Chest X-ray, AP view. Patient: 33 years old, sex F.
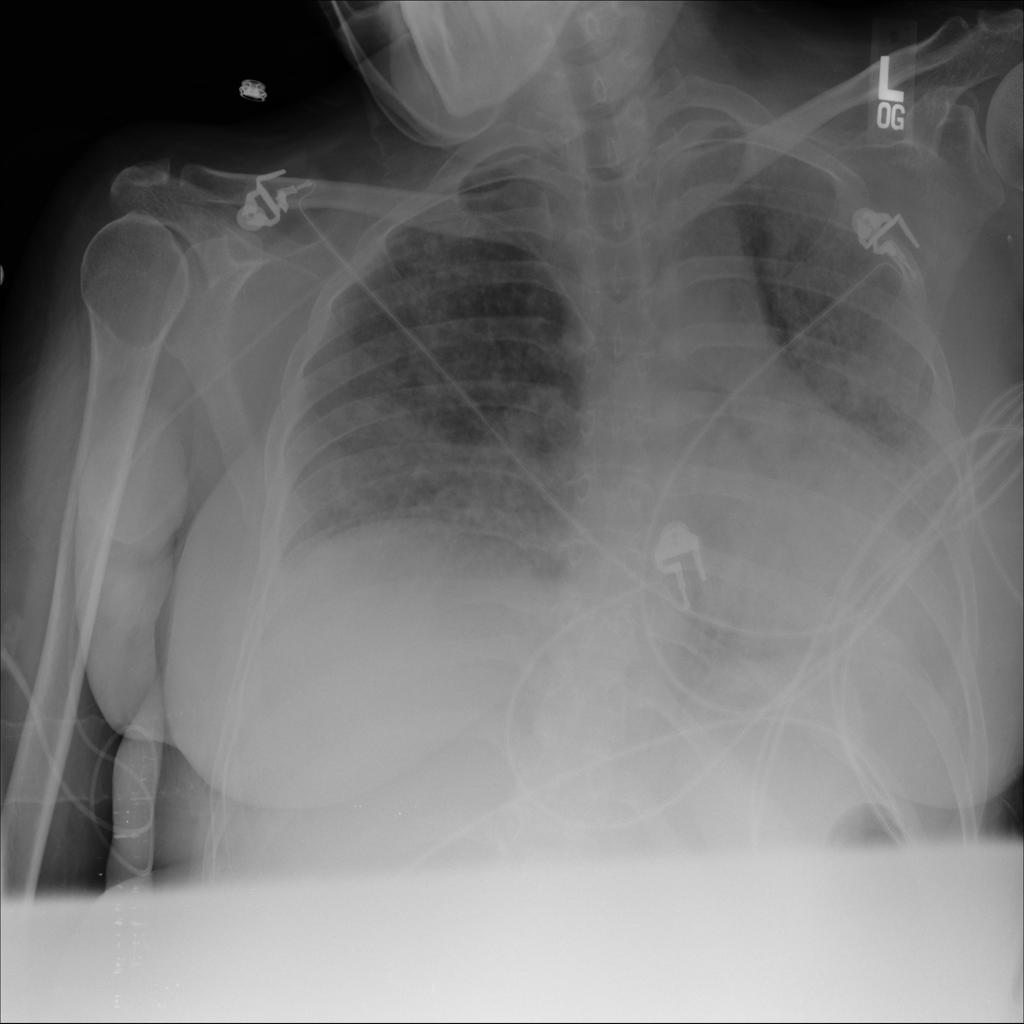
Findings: Pneumonia